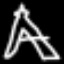
Label: The Eiffel Tower